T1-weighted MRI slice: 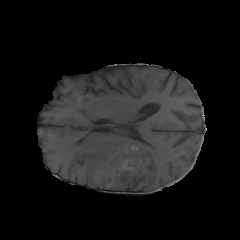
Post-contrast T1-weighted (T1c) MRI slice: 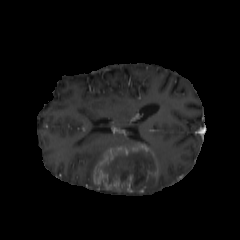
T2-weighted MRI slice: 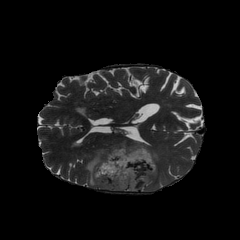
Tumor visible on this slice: yes